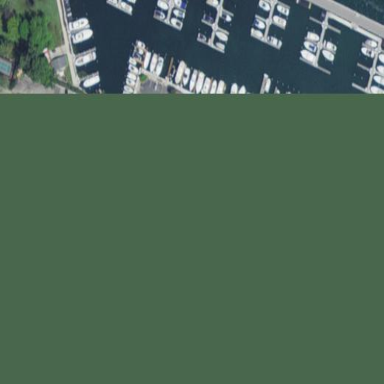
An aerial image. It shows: Marina on leisure land.